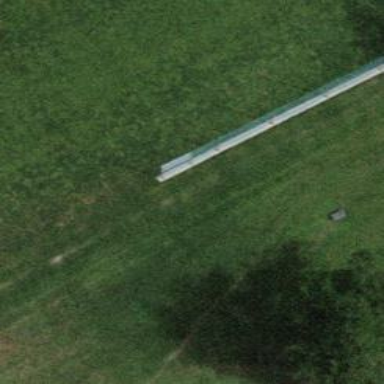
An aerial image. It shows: Metal fence.